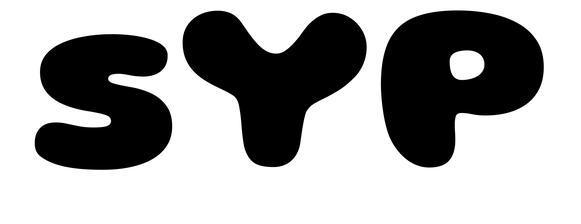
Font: Gluten_ExtraBold